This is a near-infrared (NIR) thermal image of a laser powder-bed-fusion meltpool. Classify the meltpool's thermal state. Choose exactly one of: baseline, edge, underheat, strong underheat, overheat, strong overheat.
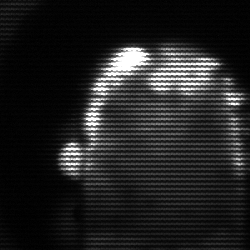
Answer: baseline